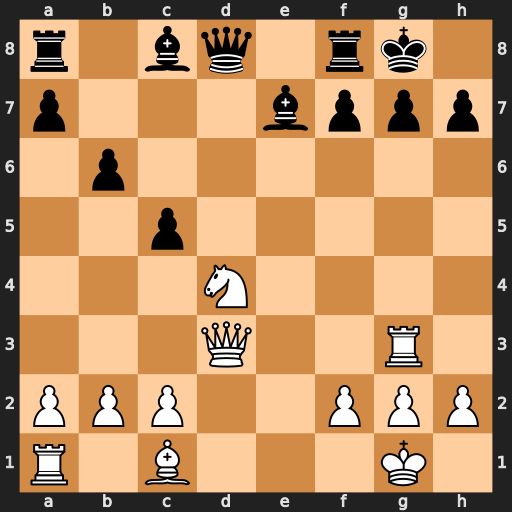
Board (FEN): r1bq1rk1/p3bppp/1p6/2p5/3N4/3Q2R1/PPP2PPP/R1B3K1
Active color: w
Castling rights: -
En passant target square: -
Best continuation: Nc6 Qxd3 Nxe7+